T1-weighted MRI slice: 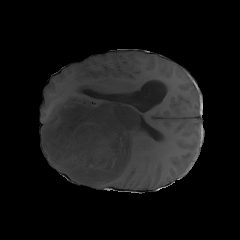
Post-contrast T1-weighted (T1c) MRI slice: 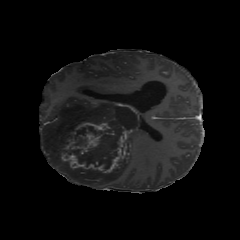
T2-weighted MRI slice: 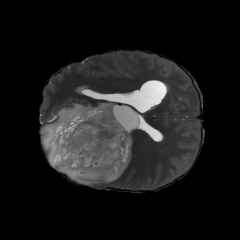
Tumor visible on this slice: yes